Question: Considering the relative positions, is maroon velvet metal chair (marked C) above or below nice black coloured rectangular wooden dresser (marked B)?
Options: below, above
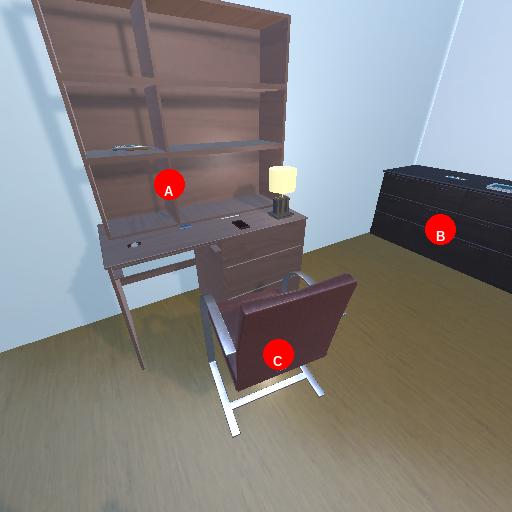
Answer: below